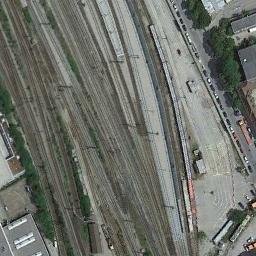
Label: railway